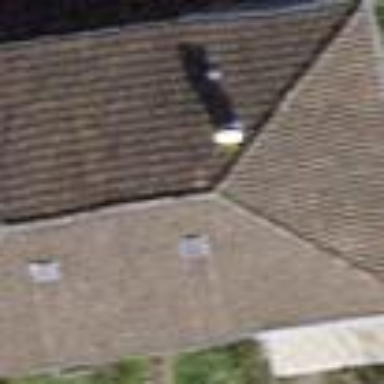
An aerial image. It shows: Building with tile roof.